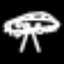
Label: mushroom